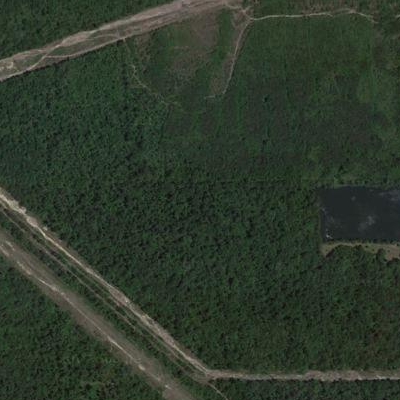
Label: Forest